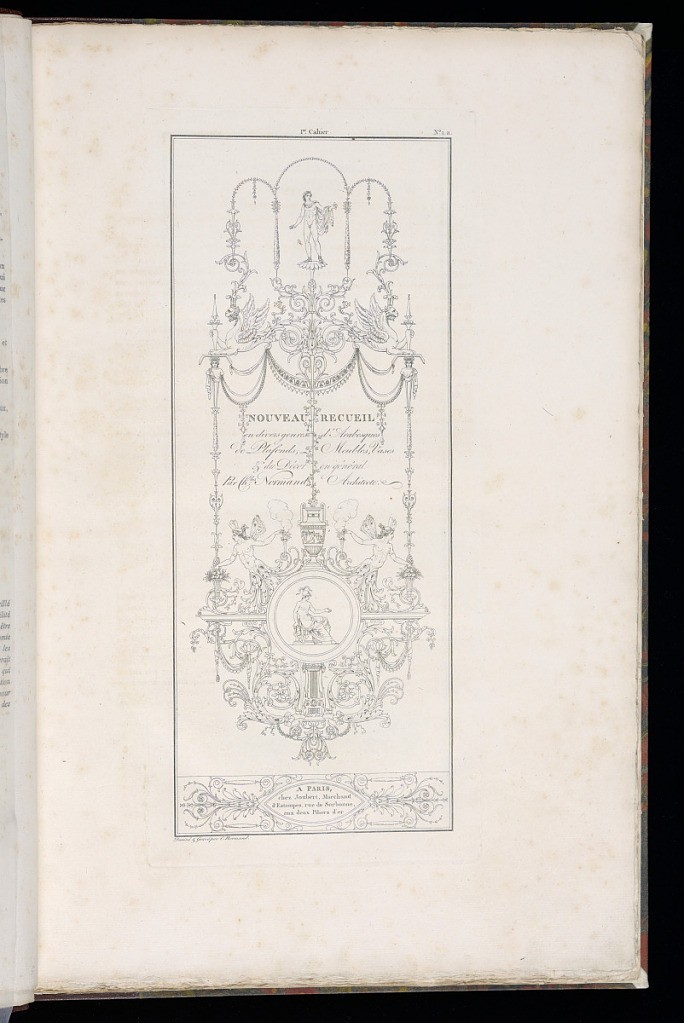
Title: Title Page
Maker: Charles Normand, French, 1765 – 1840
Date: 1787–95
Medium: Etching on laid paper
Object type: Print
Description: Title page for a series of arabesque, ceiling, furniture, vase, and ornament designs. The title is lettered in the center of a vertical panel framed by arabesque ornament featuring mythological figures, winged men, acanthus leaf scrolls, vases, fleurons, palmettes, drapery, winged lions, herms, chestnuts, beads, scrolling foliage, figure of Apollo, a lyre, seated figure in a roundel, rosettes, festoons of flowers, miniature profile portraits in roundels, fruits in baskets, and flaming torches with smoke. The plate is numbered, signed and with the publisher's address below framed by an arabesque cartouche.